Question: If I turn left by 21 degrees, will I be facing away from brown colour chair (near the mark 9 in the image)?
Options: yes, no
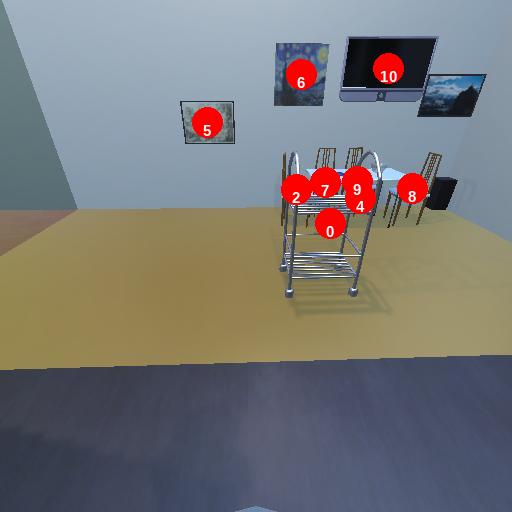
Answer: yes